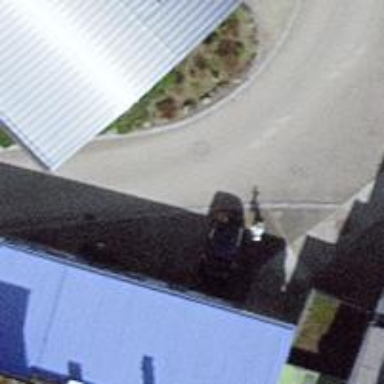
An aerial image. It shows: Driveway.